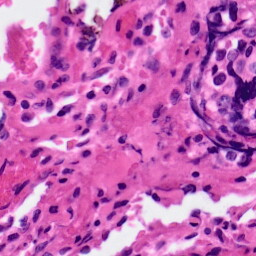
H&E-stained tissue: Ovarian